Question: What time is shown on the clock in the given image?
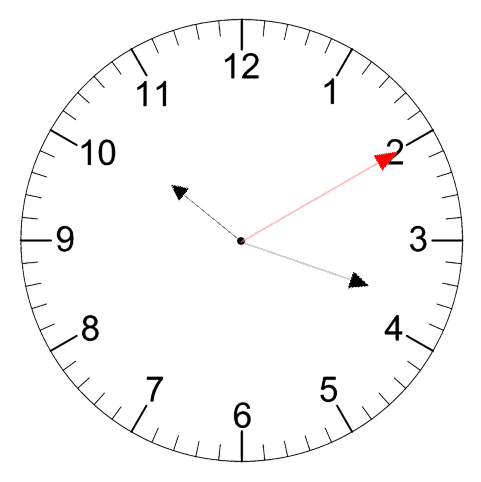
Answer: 10:18:10